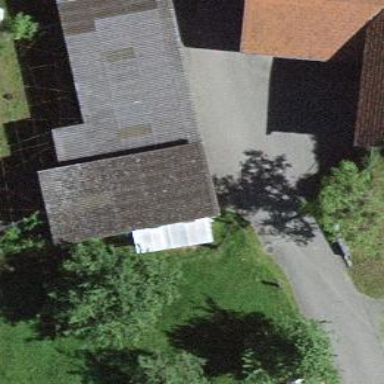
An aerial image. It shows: Shed building.